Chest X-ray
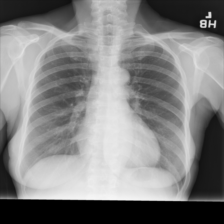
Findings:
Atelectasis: negative
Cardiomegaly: negative
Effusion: negative
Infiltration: negative
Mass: negative
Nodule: negative
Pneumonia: negative
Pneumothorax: negative
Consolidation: negative
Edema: negative
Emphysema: negative
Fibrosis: negative
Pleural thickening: negative
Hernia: negative